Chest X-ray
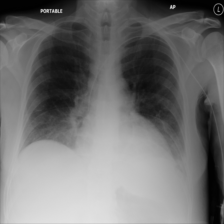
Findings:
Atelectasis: negative
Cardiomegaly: negative
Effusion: negative
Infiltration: negative
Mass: negative
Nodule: negative
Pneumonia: negative
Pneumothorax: negative
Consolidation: negative
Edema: negative
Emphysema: negative
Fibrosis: negative
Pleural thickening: negative
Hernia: negative